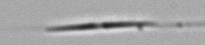
Label: Pseudo-nitzschia